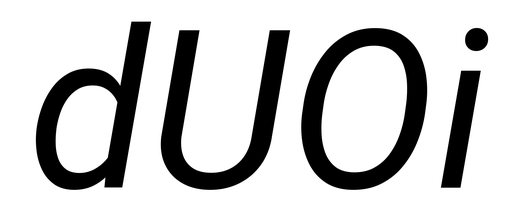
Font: Roboto-Italic_Italic